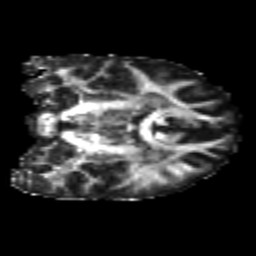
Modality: FA
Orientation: coronal
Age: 23
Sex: male
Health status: healthy
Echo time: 0.074 s